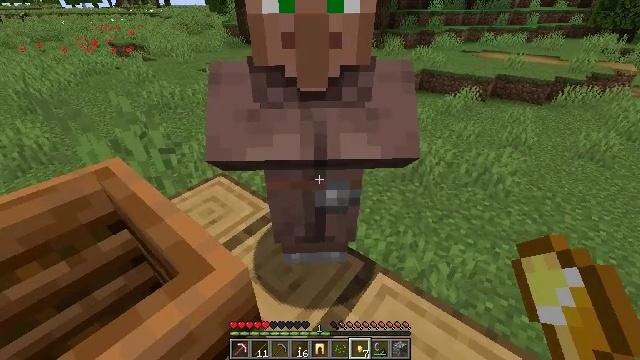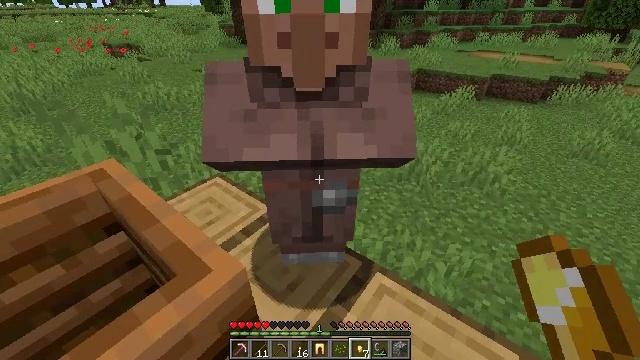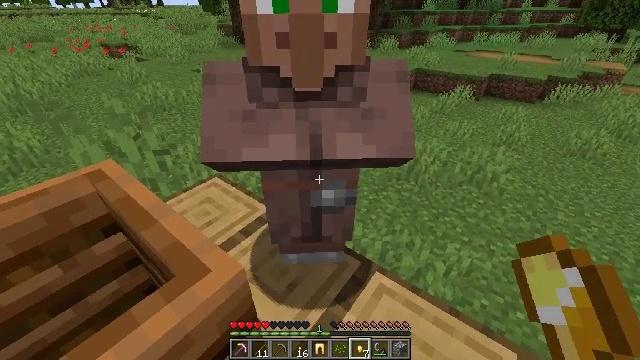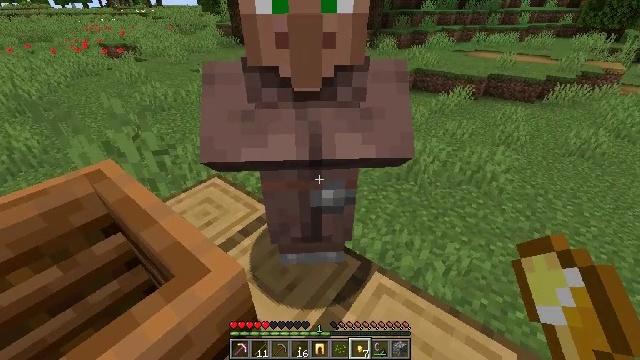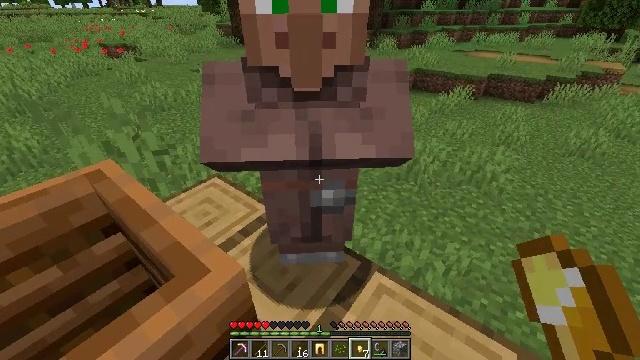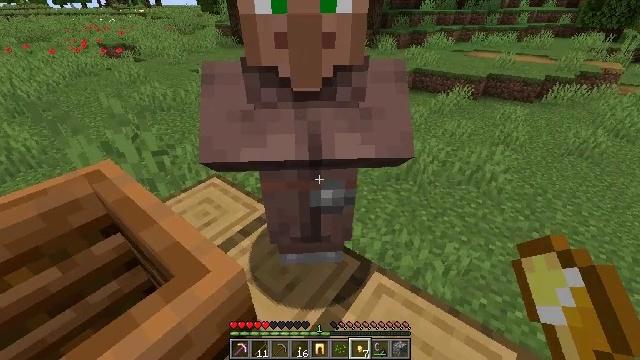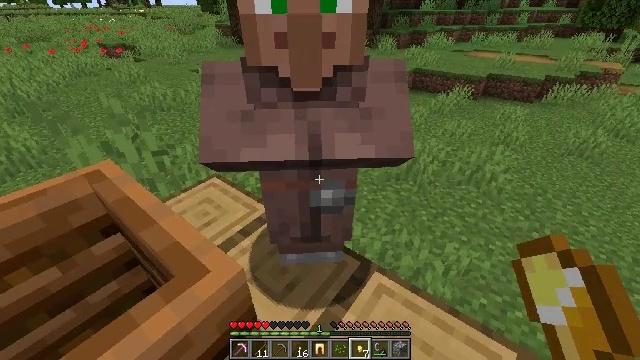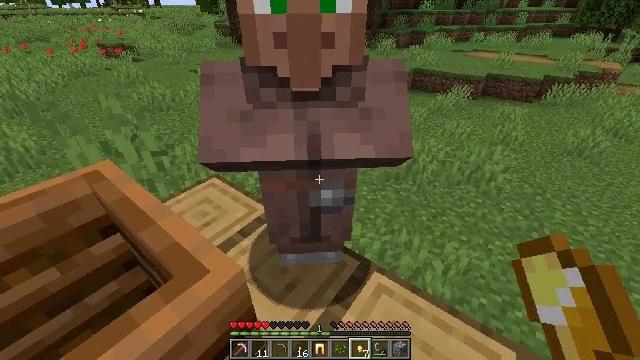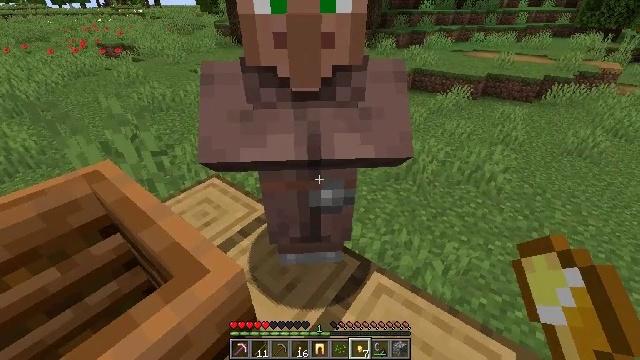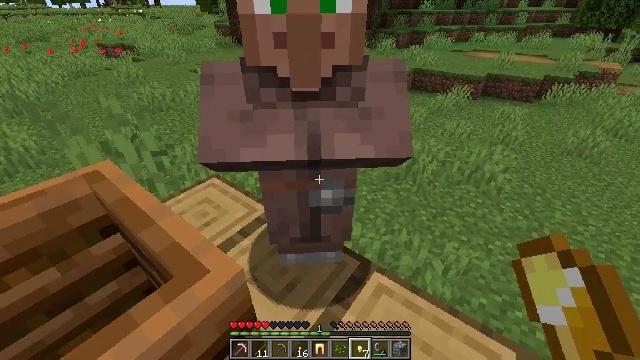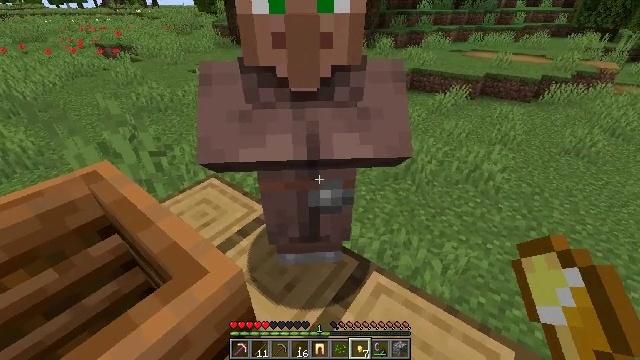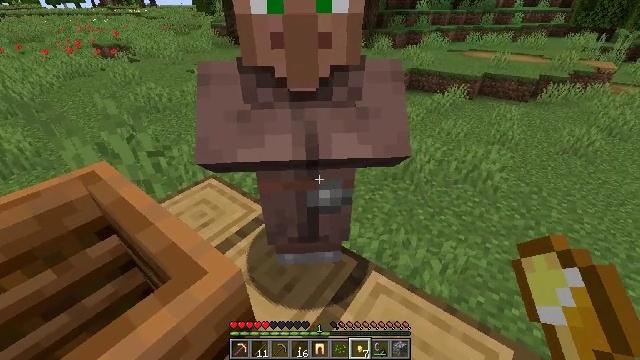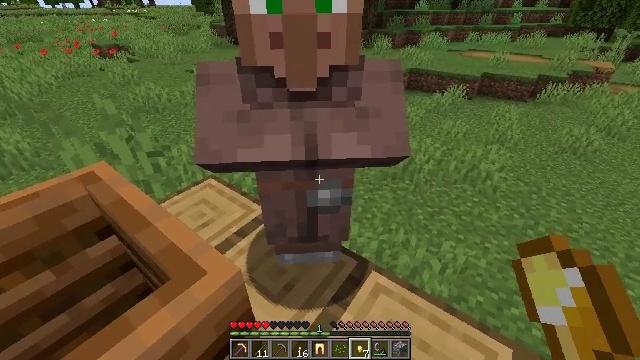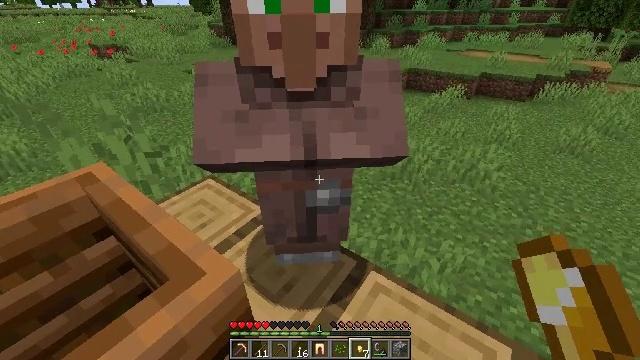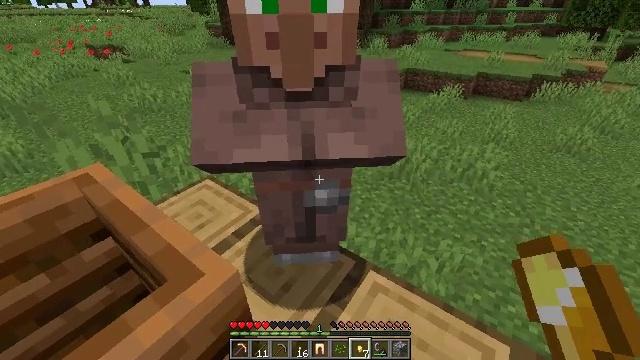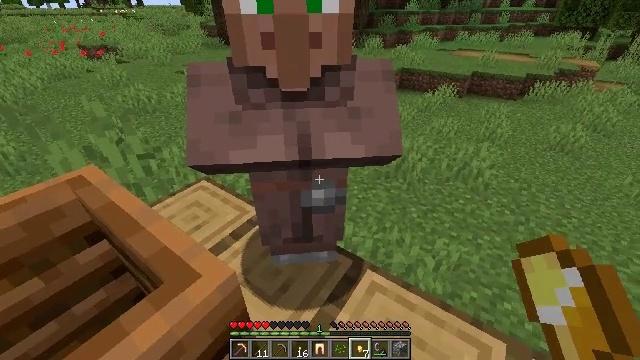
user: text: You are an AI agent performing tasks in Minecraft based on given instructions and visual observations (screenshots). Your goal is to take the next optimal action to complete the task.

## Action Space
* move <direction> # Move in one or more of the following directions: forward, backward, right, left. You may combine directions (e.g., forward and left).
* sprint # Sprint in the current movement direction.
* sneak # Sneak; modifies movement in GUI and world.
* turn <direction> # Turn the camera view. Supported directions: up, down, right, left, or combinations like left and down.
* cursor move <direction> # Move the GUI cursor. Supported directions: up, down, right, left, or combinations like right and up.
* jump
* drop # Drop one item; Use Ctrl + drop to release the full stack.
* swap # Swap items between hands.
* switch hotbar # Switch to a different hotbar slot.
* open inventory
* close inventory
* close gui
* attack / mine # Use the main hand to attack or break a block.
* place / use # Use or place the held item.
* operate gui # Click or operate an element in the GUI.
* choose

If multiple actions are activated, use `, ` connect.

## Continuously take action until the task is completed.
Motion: motion action
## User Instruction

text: Remove a gold nugget from the inventory.
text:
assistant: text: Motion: no_op
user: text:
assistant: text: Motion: no_op
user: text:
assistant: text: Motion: no_op
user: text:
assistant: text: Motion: no_op
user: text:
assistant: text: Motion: no_op
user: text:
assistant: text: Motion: no_op
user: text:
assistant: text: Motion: no_op
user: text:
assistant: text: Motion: no_op
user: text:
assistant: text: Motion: no_op
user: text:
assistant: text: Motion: no_op
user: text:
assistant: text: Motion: no_op
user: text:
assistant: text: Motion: no_op
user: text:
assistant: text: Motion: no_op
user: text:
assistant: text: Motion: no_op
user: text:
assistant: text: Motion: no_op
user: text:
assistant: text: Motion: no_op
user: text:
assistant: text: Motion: turn right
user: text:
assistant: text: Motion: turn right
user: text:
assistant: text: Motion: turn right
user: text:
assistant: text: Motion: no_op
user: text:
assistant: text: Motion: no_op
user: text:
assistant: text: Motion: no_op
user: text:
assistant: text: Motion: no_op
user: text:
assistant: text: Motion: no_op
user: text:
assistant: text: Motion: no_op
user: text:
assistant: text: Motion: no_op
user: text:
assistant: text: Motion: no_op
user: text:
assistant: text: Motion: no_op
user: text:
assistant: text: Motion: no_op
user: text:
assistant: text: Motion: no_op